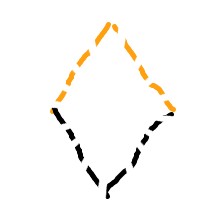
Shape: rhombus